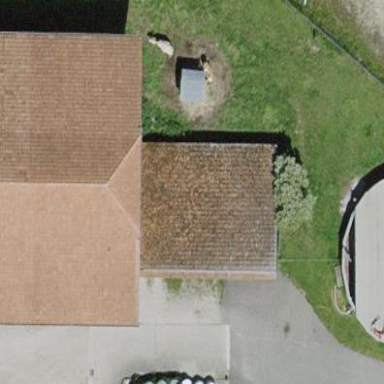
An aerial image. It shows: Rural barn.